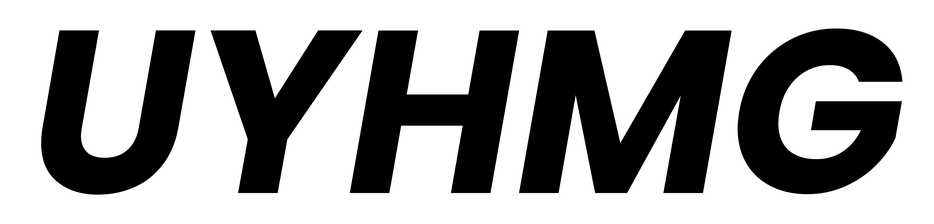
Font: Poppins-BoldItalic